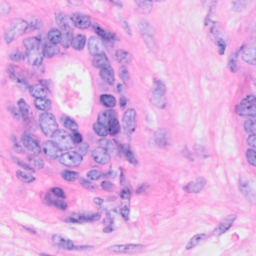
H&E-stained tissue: Breast